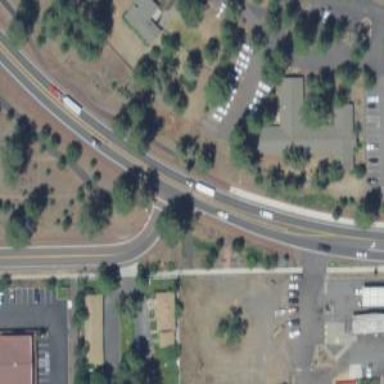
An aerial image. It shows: Trunk highway.